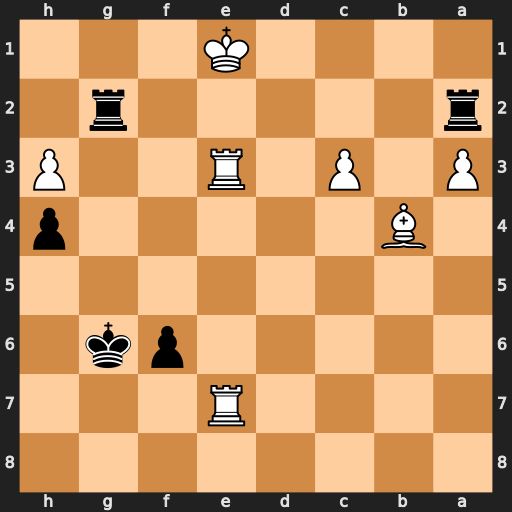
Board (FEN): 8/4R3/5pk1/8/1B5p/P1P1R2P/r5r1/4K3
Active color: b
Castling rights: -
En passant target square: -
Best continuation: Rg1#